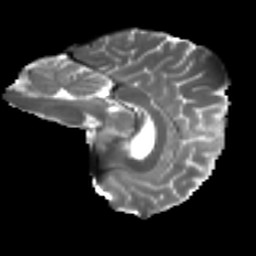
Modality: T2w
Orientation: sagittal
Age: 51
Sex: female
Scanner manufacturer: ge
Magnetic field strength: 3 T
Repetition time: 7.8 s
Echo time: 0.0606 s